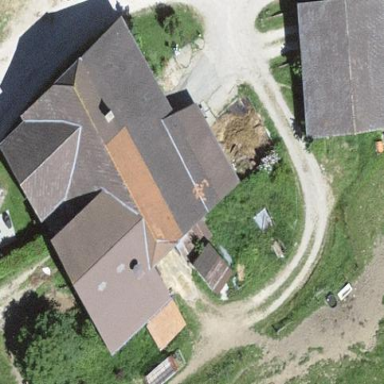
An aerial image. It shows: Farm building.